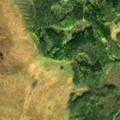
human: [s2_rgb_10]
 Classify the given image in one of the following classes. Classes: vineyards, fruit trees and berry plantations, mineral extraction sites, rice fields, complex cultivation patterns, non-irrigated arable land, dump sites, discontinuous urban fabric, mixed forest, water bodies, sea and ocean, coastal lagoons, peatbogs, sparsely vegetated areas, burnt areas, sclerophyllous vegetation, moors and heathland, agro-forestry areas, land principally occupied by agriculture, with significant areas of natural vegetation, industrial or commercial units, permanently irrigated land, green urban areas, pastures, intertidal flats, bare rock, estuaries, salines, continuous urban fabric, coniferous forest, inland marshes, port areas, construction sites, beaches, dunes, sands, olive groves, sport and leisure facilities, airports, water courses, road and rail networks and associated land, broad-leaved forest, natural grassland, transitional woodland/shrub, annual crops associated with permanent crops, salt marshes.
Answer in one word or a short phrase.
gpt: coniferous forest, mixed forest, peatbogs